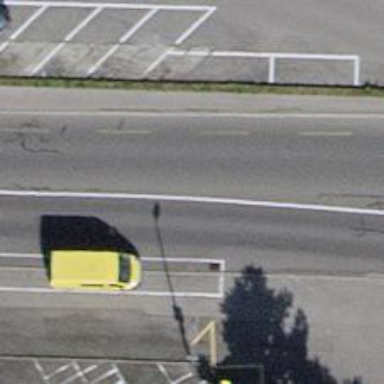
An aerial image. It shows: Primary road with asphalt surface and designated cycle lane.